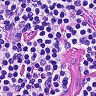
Metastatic tissue present: no